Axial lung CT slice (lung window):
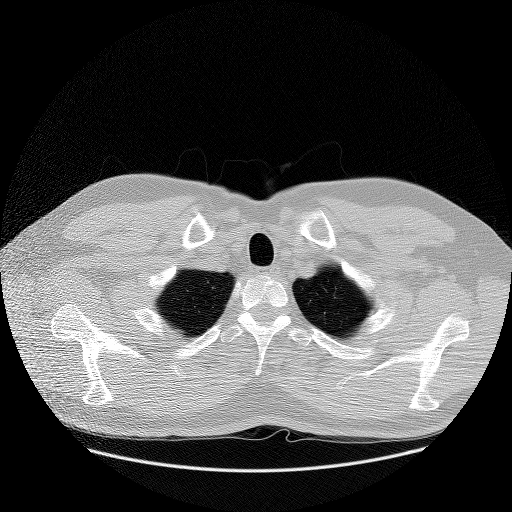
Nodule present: no